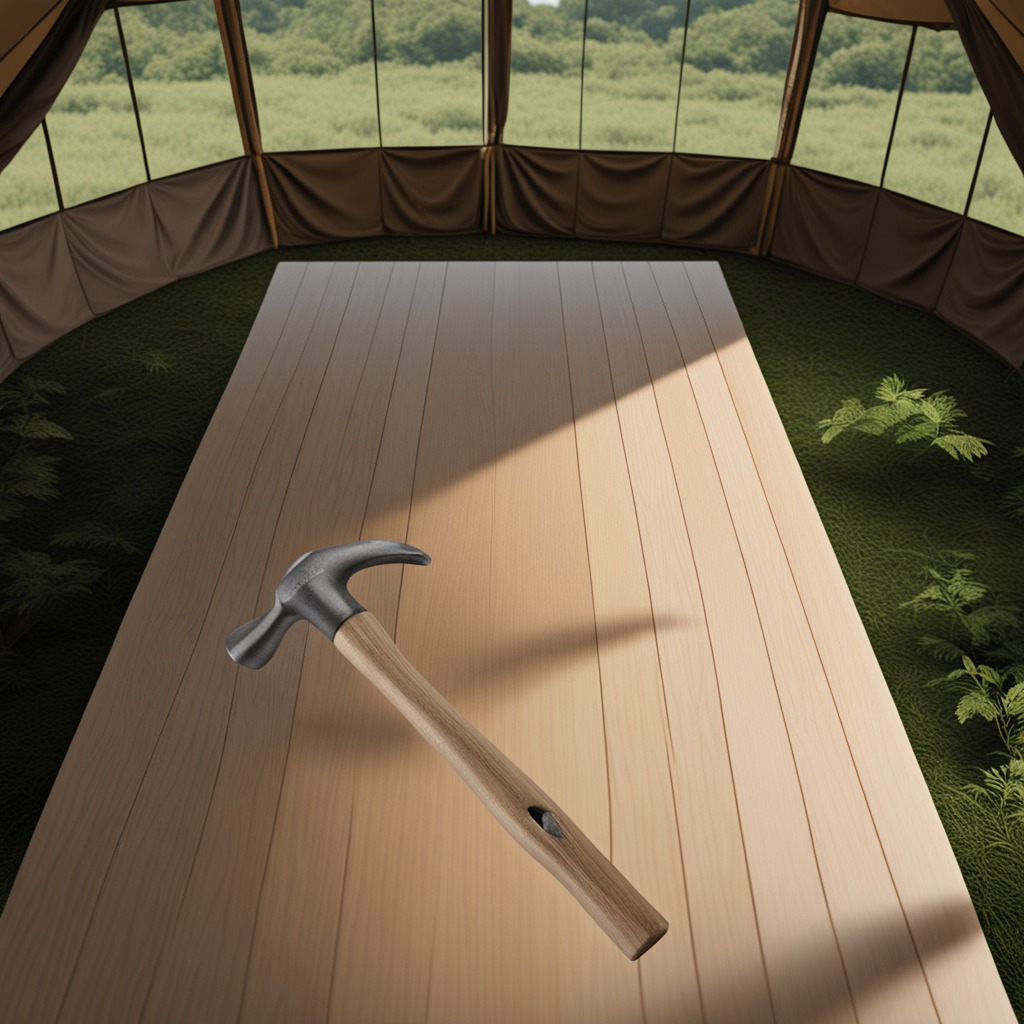
A hammer lies on a clean wooden table inside a jungle field workshop tent humid ambient light worn but